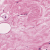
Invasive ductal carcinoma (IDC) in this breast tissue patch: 0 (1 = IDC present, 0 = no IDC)